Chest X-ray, AP view. Patient: 45 years old, sex M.
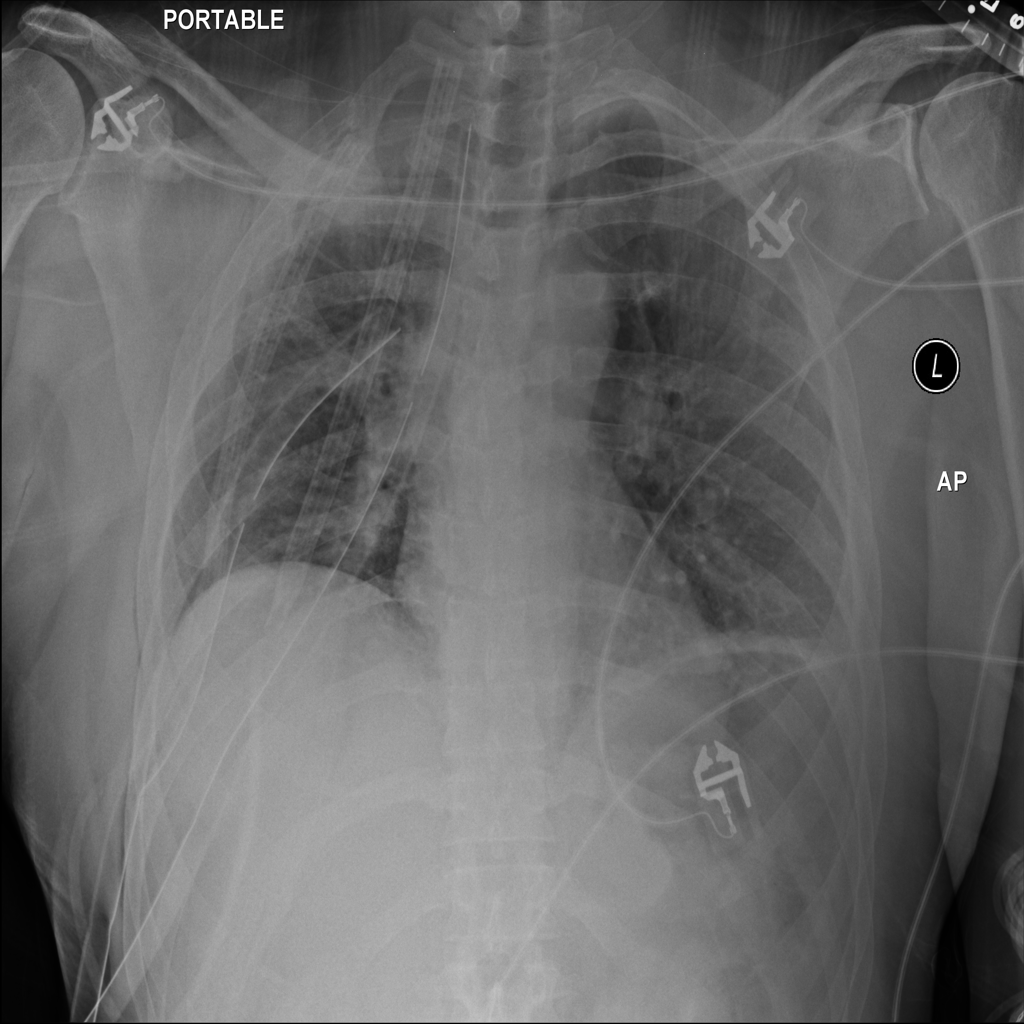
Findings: No Finding